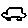
Label: car